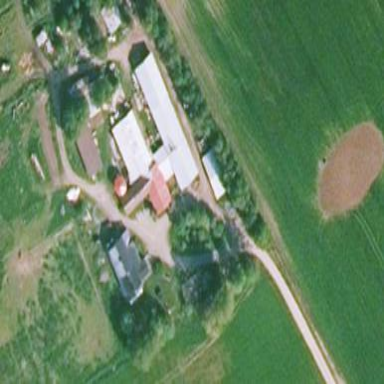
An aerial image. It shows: Farmyard area.